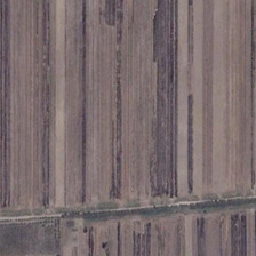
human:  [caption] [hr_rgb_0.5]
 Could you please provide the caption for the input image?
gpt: Eht dense farmland is divided by tree rows.

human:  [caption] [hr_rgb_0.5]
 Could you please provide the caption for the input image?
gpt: the dense farm land is divided by a row of trees .

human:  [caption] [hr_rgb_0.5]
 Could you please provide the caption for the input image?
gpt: a road go through the farmland who has a striped pattern with different shade of colour .

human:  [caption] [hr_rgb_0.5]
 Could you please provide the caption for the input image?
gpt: stripes of brown and black crops is cut by a straight road .

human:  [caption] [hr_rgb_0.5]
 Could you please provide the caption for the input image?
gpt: The dense farmland is separated by a row of trees.